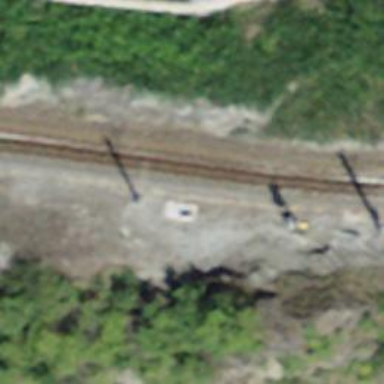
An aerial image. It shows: Catenary mast for power lines.